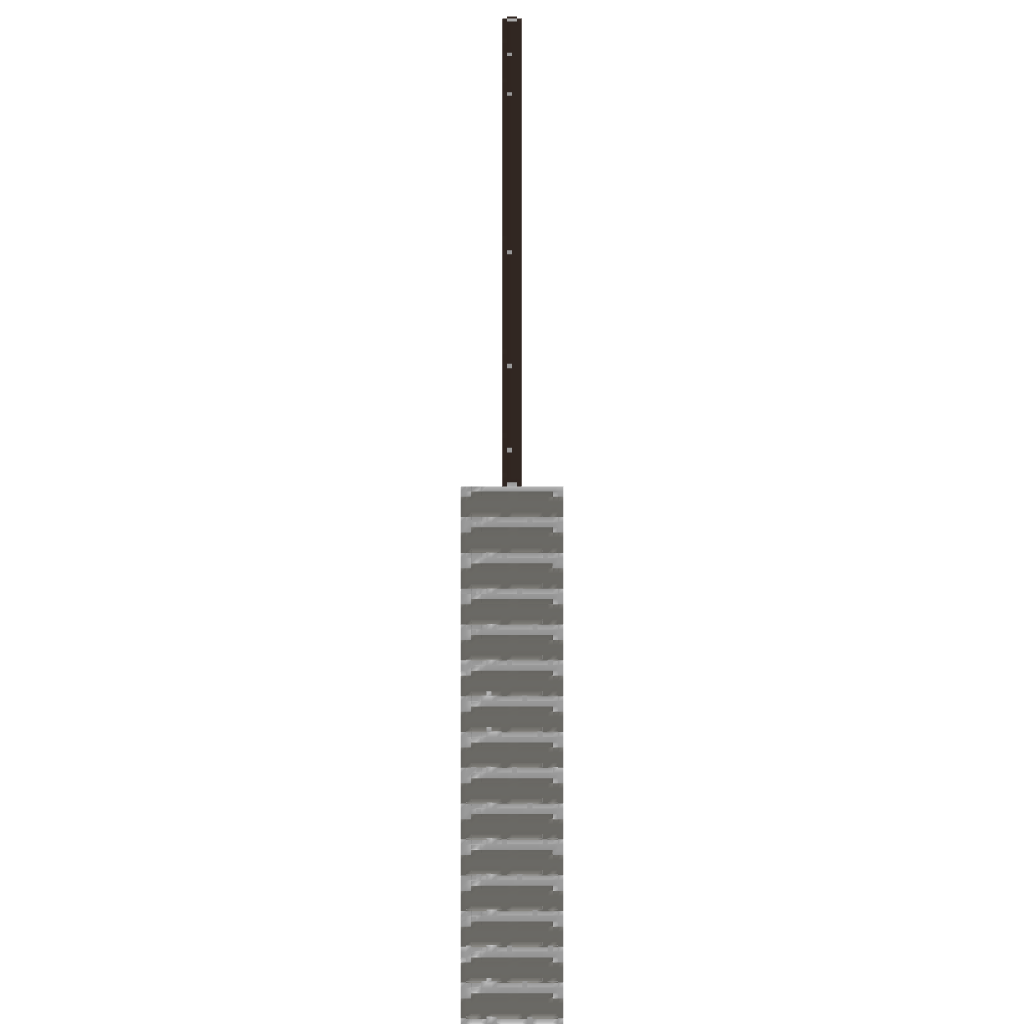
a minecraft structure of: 200 block high Skyscraper